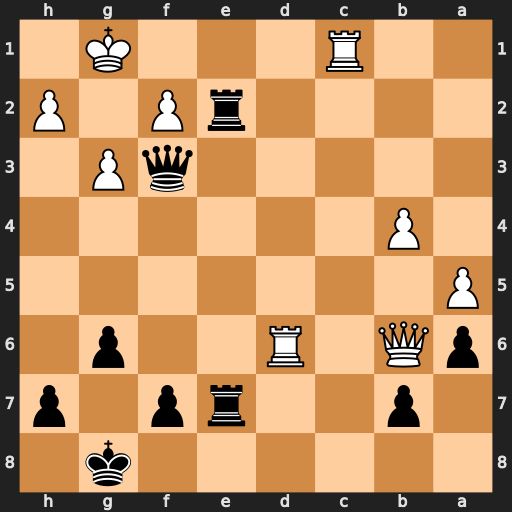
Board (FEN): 6k1/1p2rp1p/pQ1R2p1/P7/1P6/5qP1/4rP1P/2R3K1
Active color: b
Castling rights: -
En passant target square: -
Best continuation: Re1+ Rxe1 Rxe1#